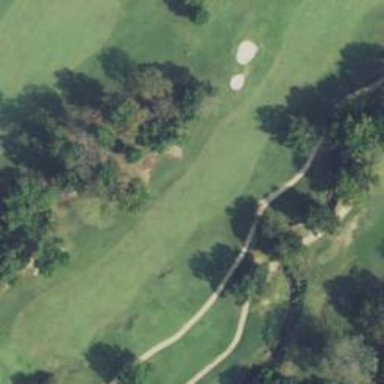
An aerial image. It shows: Golf fairway in the image.